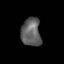
Tissue: lung
Cell type: Myeloid cells
Senescence score: 0.2386
Nuclear area (px): 544
Mean DAPI intensity: 96.329